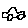
Label: car